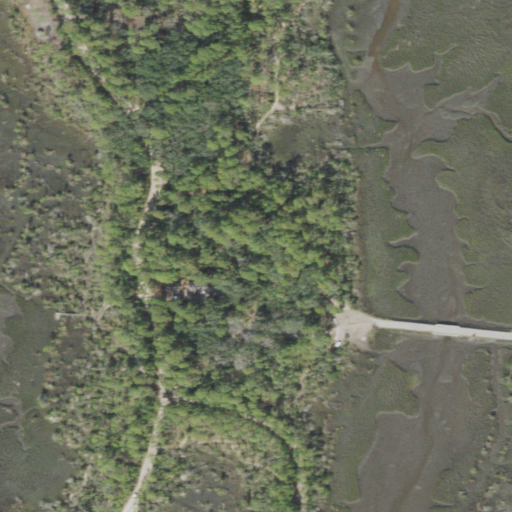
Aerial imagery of island in Florida named Pine Island containing evergreen forest, herbaceous wetlands, open development, woody wetlands, medium intensity development, low intensity development, and open water